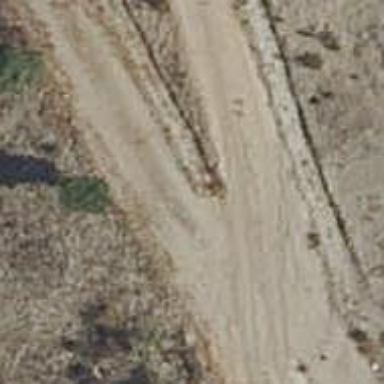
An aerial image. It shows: Track with fine gravel surface. The track type is grade3.